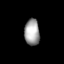
Tissue: lung
Cell type: Endothelial cells
Senescence score: 0.6356
Nuclear area (px): 393
Mean DAPI intensity: 160.534